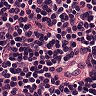
Metastatic tissue present: no